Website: home-depot
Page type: billing-address
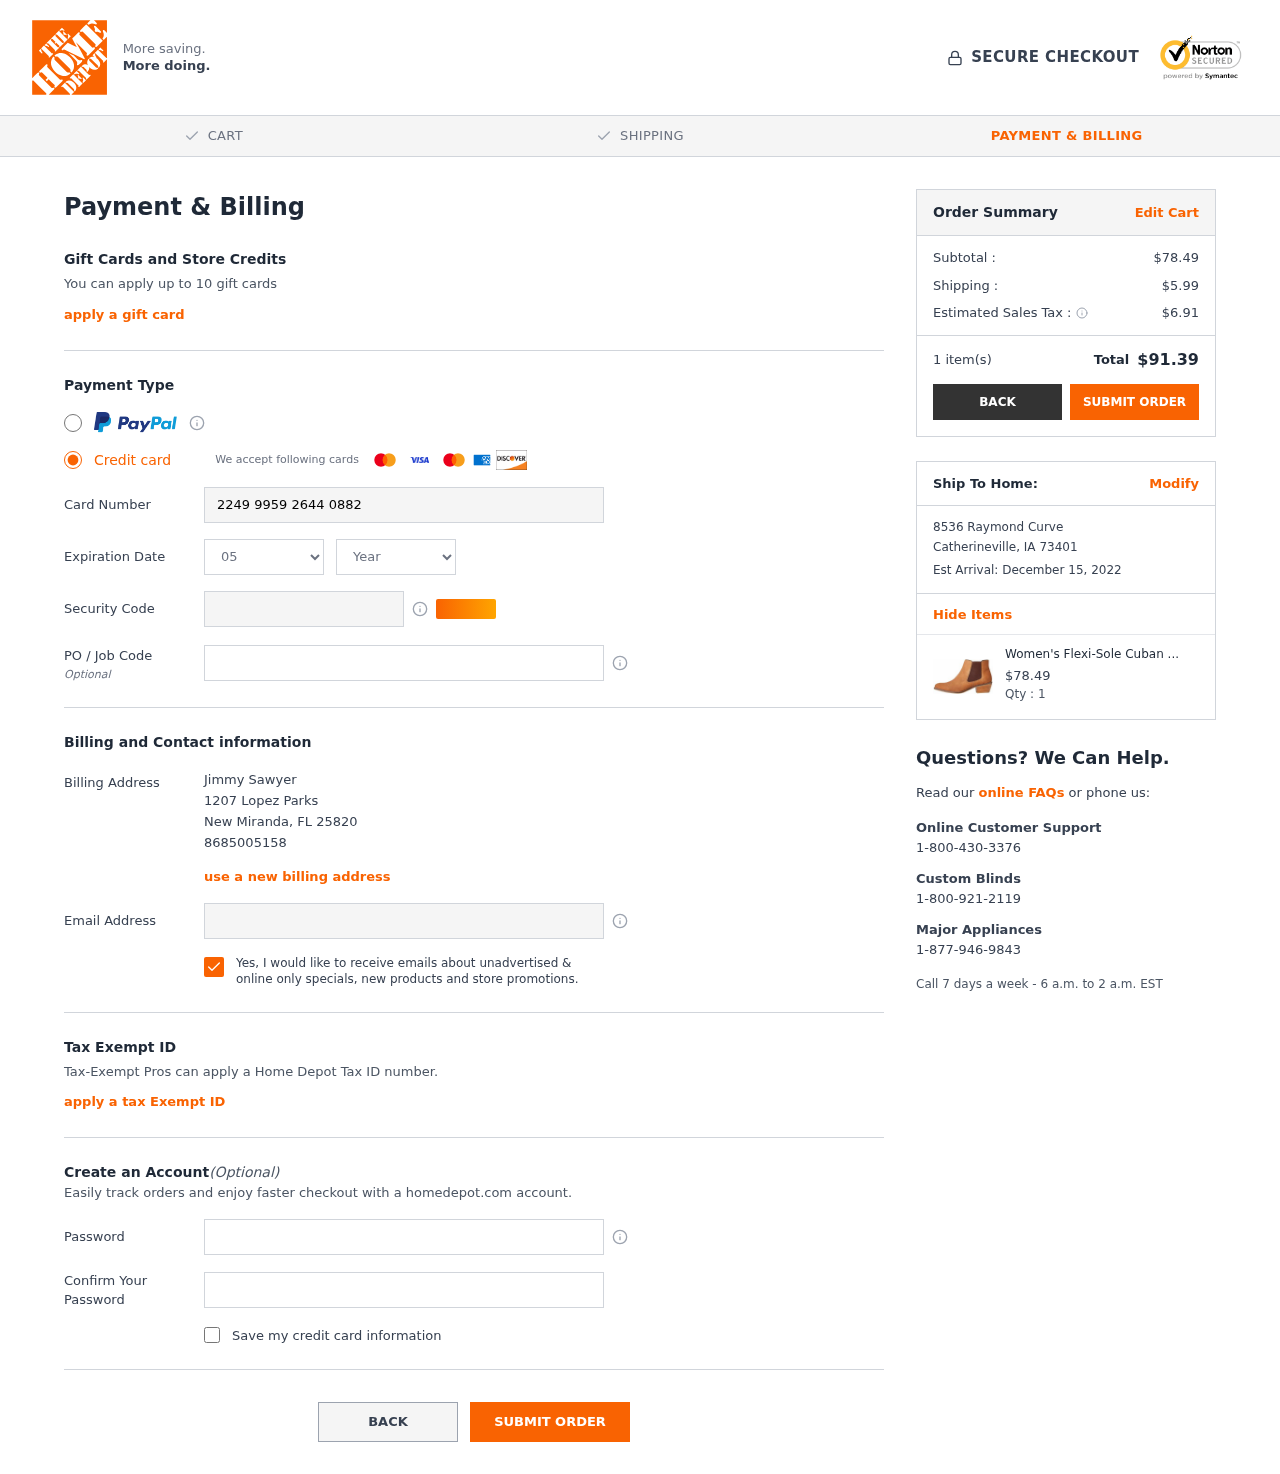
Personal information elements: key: PII_CARD_CVV
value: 313
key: PII_CARD_EXPIRY_MONTH
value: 05
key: PII_CARD_EXPIRY_YEAR
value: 26
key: PII_CARD_NUMBER
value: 2249 9959 2644 0882
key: PII_CITY
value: New Miranda
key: PII_CITY2
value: Catherineville
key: PII_EMAIL
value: jimmy.sawyer@gmail.com
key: PII_FULLNAME
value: Jimmy Sawyer
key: PII_PHONE
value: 8685005158
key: PII_POSTCODE
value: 25820
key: PII_POSTCODE2
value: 73401
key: PII_STATE_ABBR
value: FL
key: PII_STATE_ABBR2
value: IA
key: PII_STREET
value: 1207 Lopez Parks
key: PII_STREET2
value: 8536 Raymond Curve
Product elements: key: PRODUCT1_NAME
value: Women's Flexi-Sole Cuban Heel Chelsea Boots, Brown (Tan Tan), US 8
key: PRODUCT1_PRICE
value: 78.49
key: PRODUCT1_QUANTITY
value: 1
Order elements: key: ORDER_SUBTOTAL
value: $78.49
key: ORDER_SHIPPING_COST
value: $5.99
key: ORDER_TAX
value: $6.91
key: ORDER_NUM_ITEMS
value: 1 item(s)
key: ORDER_TOTAL
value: $91.39
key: ORDER_DELIVERY_DATE
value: Est Arrival: December 15, 2022